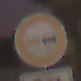
Verkehrszeichen: Ueberholverbot
Zusatzzeichen unten: SonstigeBeschraenkungen4
Umgebung: Outdoor, Urban
Tageszeit: SunriseSunset
Wetter: PartlyCloudy
Licht: Artificial
Jahreszeit: NotSpecified
Kontrast: HighContrast